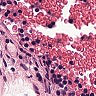
Metastatic tissue present: no